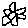
Label: flower